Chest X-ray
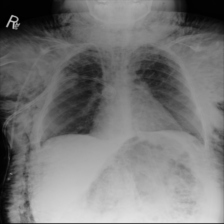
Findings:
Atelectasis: negative
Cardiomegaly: negative
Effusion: negative
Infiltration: negative
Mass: negative
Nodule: negative
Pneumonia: negative
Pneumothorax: negative
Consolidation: negative
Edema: negative
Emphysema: positive
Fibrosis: negative
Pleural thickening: negative
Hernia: negative